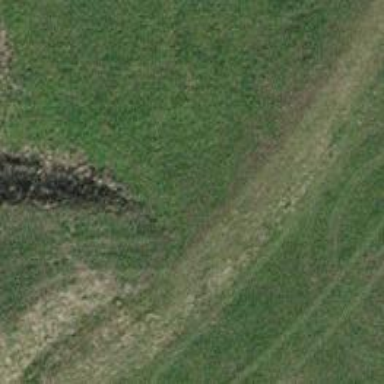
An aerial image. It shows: Grass track with grade4 surface.